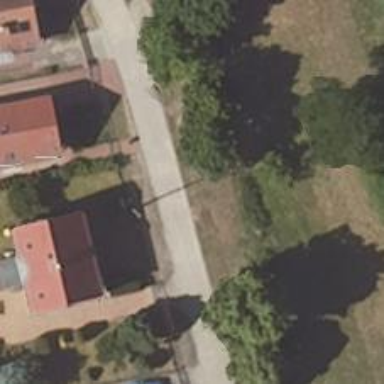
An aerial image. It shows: Residential road.